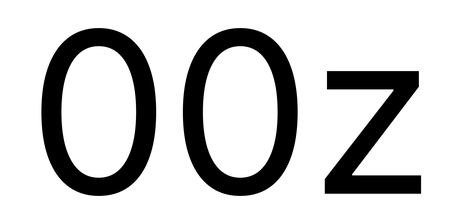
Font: Inter_Regular